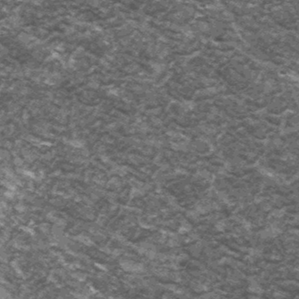
Label: frost